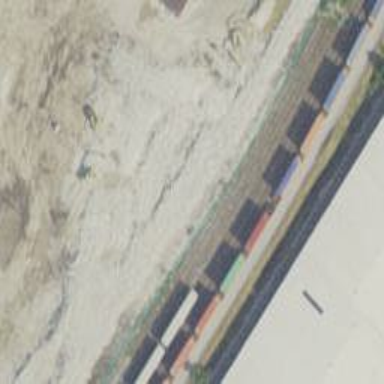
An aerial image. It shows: Disused railway yard.